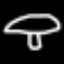
Label: mushroom